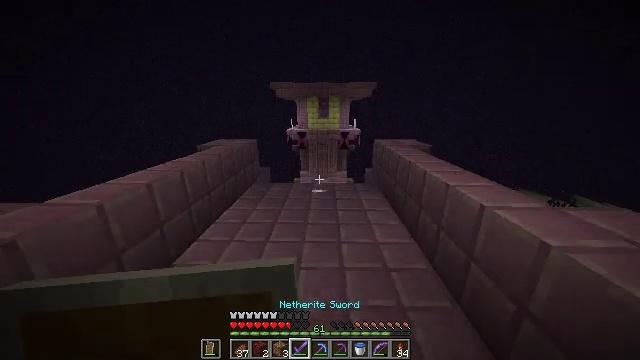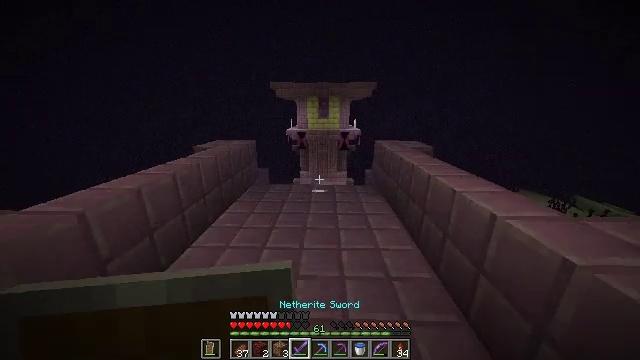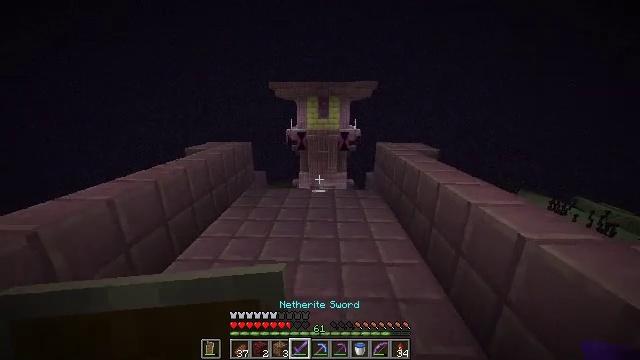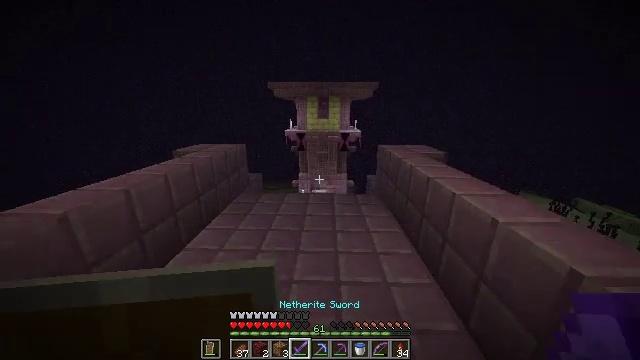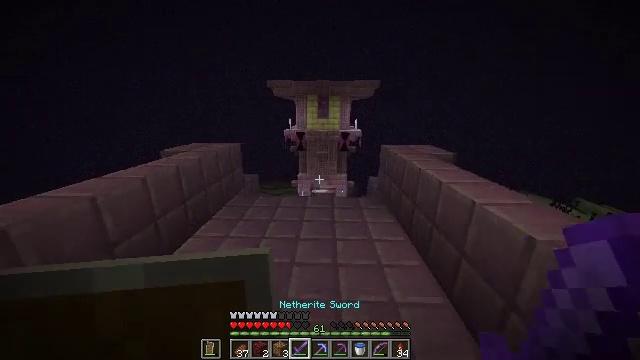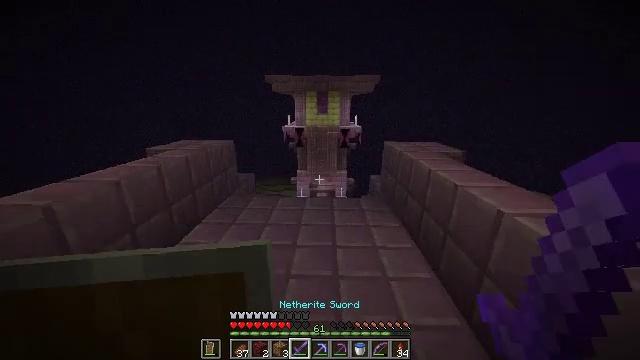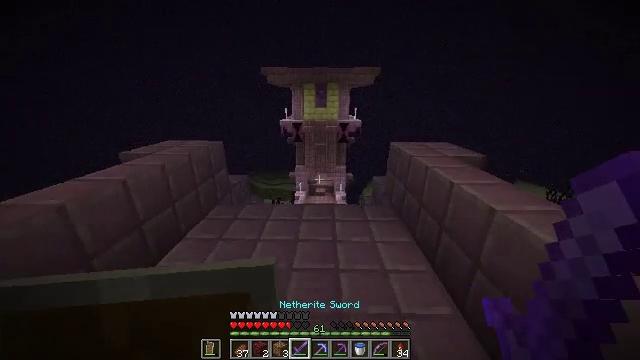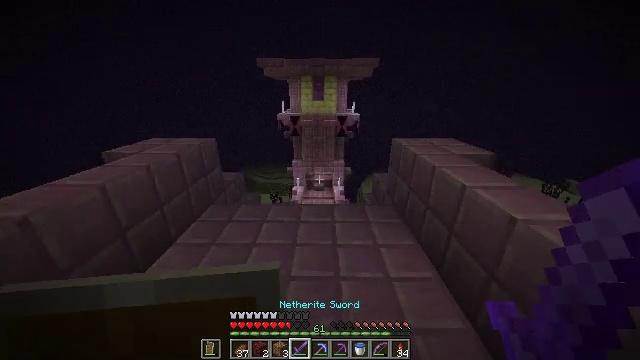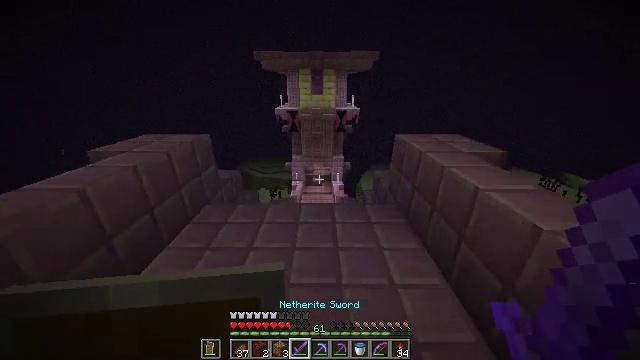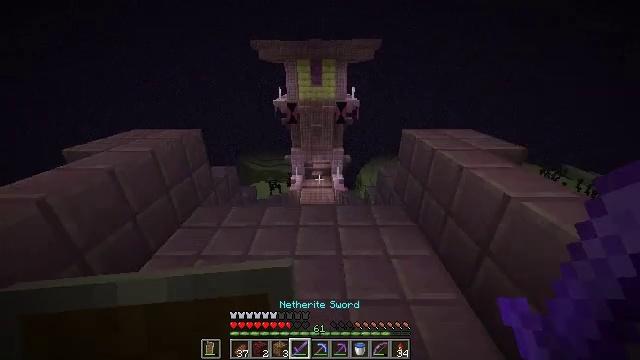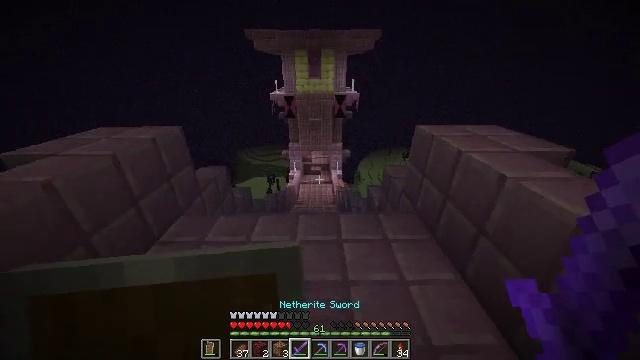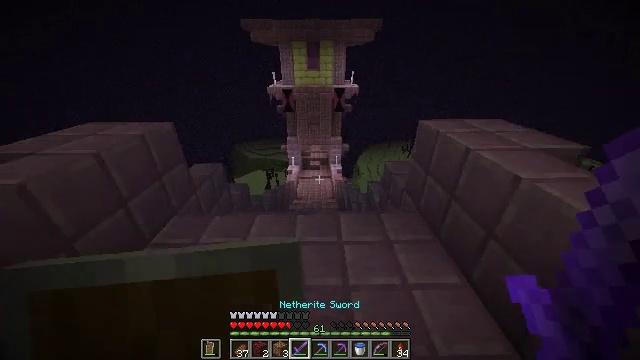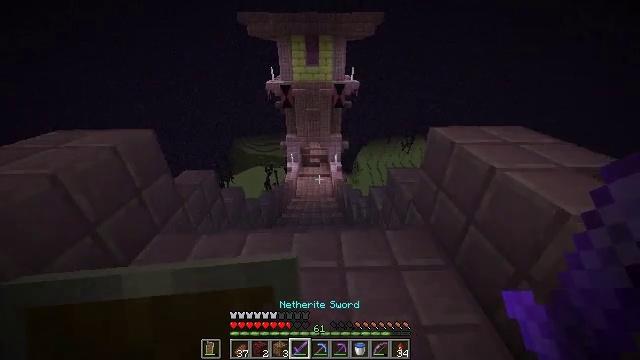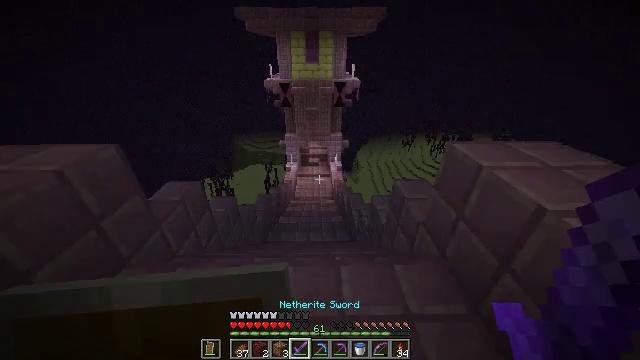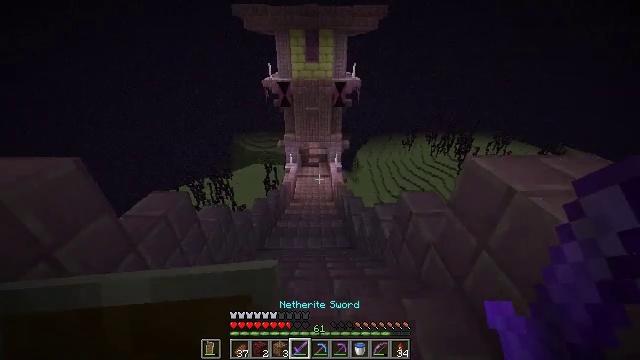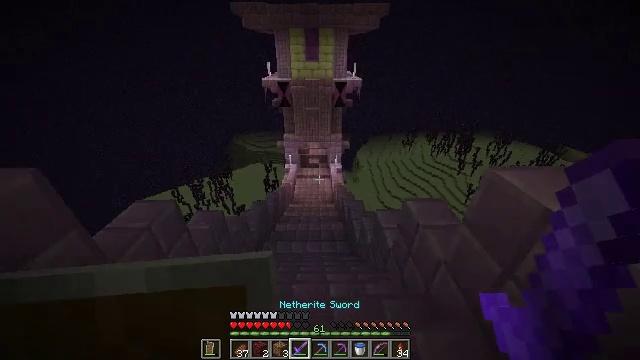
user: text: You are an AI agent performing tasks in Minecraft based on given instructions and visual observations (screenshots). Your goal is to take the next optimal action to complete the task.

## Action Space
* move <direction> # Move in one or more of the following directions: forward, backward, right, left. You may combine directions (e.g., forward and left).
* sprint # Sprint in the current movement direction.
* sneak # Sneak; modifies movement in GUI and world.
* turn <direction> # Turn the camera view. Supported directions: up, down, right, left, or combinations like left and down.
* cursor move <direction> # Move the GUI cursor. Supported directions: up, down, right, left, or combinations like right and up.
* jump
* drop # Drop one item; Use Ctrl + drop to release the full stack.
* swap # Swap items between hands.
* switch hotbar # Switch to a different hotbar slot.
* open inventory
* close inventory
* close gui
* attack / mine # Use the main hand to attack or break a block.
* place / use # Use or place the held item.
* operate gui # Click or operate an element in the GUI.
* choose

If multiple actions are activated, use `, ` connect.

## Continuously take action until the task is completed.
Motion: motion action
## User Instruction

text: Harvest the end rod for use.
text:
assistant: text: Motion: move forward
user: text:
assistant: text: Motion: move forward
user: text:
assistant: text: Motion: move forward
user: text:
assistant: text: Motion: move forward
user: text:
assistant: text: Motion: move forward
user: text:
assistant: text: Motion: move forward, turn down
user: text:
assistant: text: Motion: move forward, turn down
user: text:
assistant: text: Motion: move forward, turn down
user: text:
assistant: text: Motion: move forward, turn down
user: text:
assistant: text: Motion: move forward, turn down
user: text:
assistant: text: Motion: move forward, turn down
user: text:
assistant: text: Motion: move forward
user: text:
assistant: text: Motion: move forward
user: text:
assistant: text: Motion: move forward
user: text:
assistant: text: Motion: move forward
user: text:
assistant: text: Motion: move forward
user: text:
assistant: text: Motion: move forward
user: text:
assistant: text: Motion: move forward
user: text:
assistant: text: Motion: move forward
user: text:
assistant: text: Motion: move forward
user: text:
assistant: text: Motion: move forward, jump
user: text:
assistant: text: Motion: move forward, jump
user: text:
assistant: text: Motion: move forward, jump
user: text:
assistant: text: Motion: move forward, jump
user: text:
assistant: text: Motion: move forward
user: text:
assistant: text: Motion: move forward, jump
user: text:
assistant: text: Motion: move forward, jump
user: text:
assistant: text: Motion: move forward, jump
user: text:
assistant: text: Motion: move forward, jump
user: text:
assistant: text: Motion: move forward